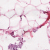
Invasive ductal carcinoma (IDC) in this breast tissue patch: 0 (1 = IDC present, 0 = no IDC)